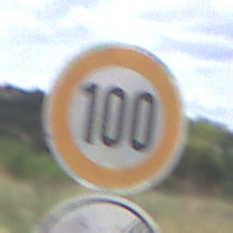
Verkehrszeichen: Geschwindigkeit100
Zusatzzeichen unten: EndeUeberholverbotKraftfahrzeuge
Umgebung: Outdoor, Nature
Tageszeit: Midday
Wetter: PartlyCloudy
Licht: Natural
Jahreszeit: NotSpecified
Kontrast: HighContrast